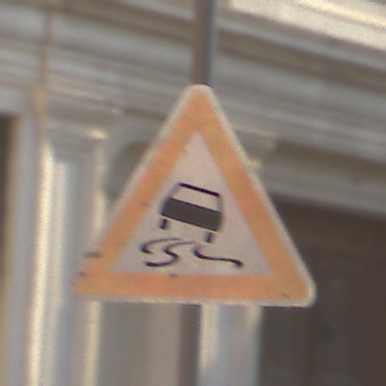
Verkehrszeichen: SchleuderOderRutschgefahr
Umgebung: Outdoor, Urban
Tageszeit: MorningAfternoon
Wetter: Clear
Licht: Natural
Jahreszeit: NotSpecified
Kontrast: HighContrast